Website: walmart
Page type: delivery-shipping
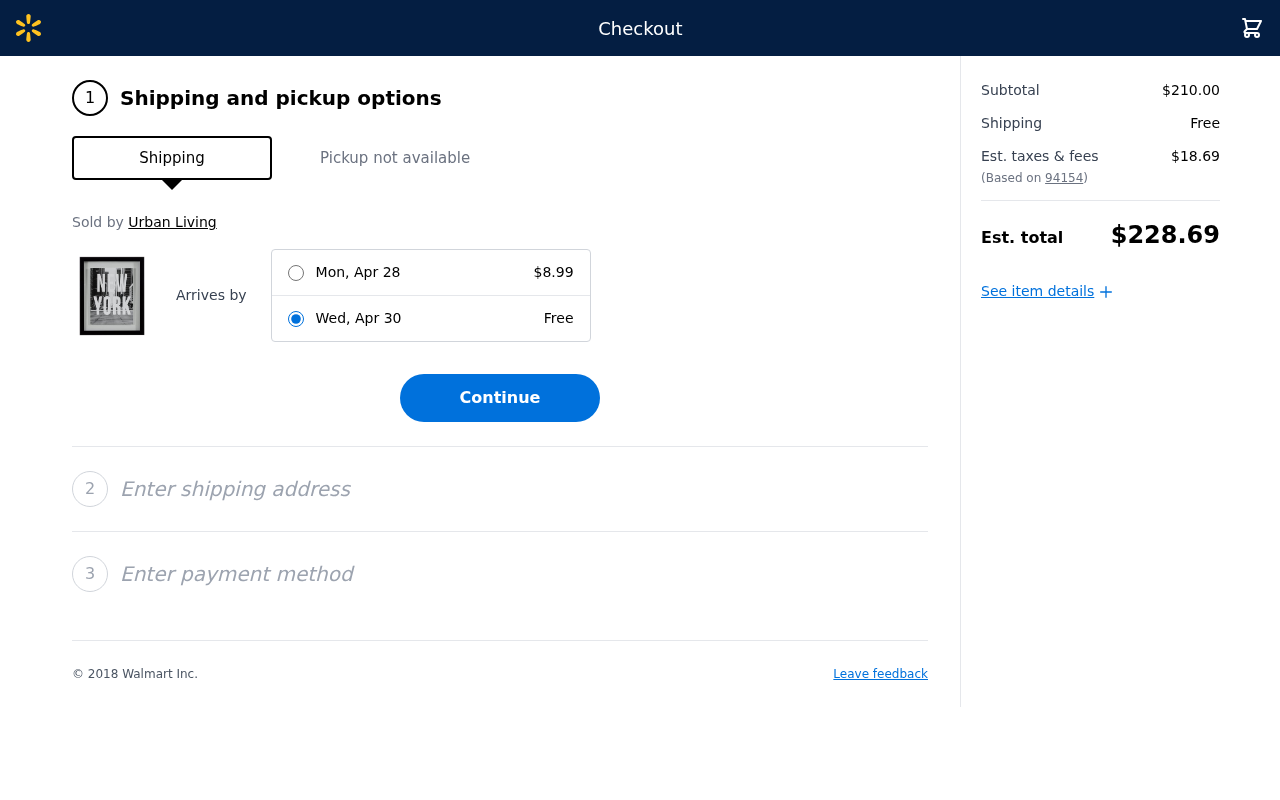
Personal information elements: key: PII_POSTCODE
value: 94154
Product elements: key: PRODUCT1_BRAND
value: Urban Living
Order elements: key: ORDER_EXPRESS_DATE
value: Mon, Apr 28
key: ORDER_EXPRESS_PRICE
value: $8.99
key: ORDER_DELIVERY_DATE
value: Wed, Apr 30
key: ORDER_SHIPPING_COST
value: Free
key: ORDER_SUBTOTAL
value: $210.00
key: ORDER_SHIPPING_COST2
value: Free
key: ORDER_TAX
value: $18.69
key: ORDER_TOTAL
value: $228.69